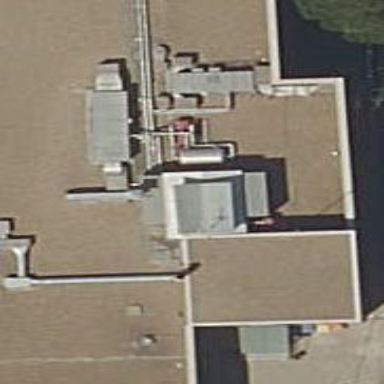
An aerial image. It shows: Building.